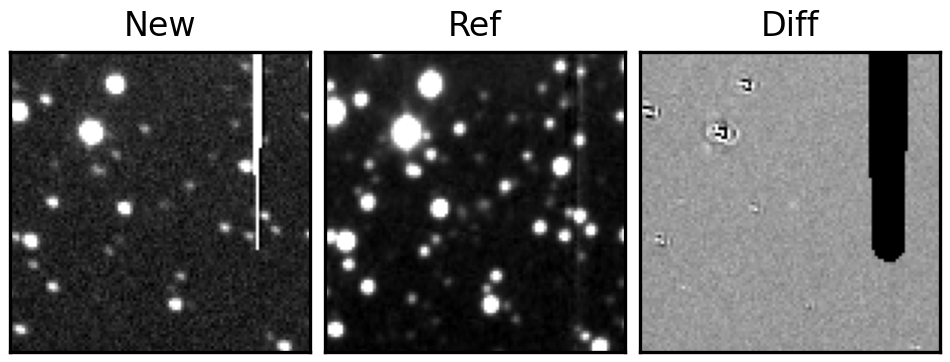
Label: real